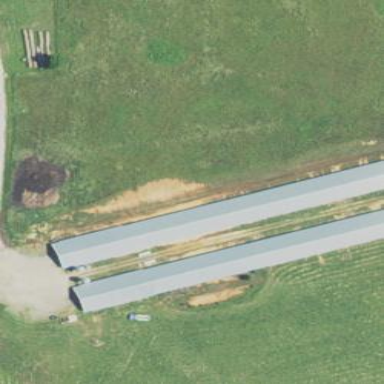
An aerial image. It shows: Farm auxiliary building.